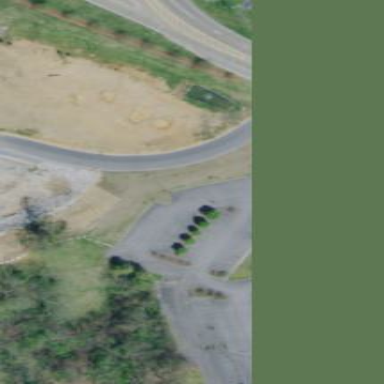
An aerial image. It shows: Parking area.